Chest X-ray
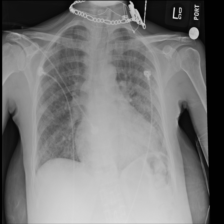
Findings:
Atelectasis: negative
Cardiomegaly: positive
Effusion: negative
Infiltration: negative
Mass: negative
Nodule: negative
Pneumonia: negative
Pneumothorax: negative
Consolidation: negative
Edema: negative
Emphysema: negative
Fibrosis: negative
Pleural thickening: negative
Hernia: negative